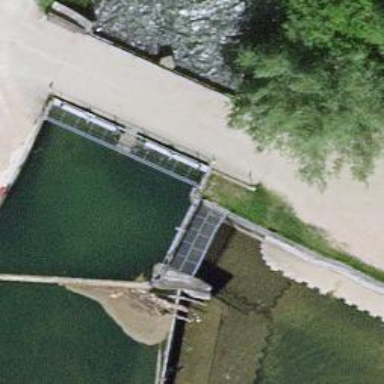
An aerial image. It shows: Weir along the waterway.